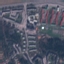
Land use / land cover: Residential